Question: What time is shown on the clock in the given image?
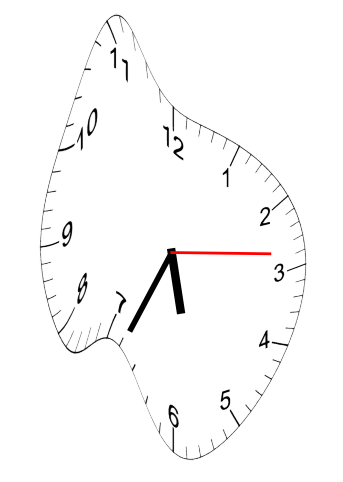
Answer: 05:34:14